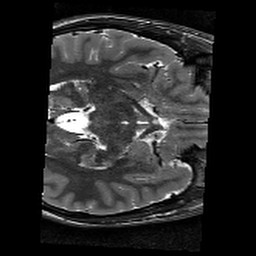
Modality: T2w
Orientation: axial
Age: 19
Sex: male